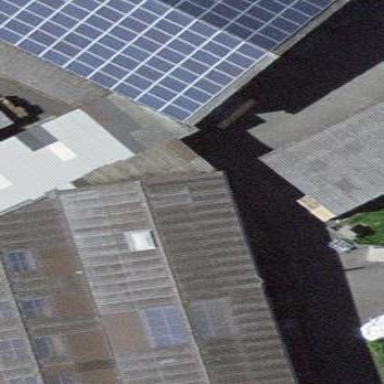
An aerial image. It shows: Warehouse building.